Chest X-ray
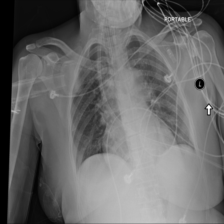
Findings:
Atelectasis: negative
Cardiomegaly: negative
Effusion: negative
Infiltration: negative
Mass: negative
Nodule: negative
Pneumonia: negative
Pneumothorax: negative
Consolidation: negative
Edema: negative
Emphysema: negative
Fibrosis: negative
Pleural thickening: negative
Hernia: negative